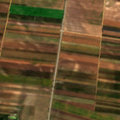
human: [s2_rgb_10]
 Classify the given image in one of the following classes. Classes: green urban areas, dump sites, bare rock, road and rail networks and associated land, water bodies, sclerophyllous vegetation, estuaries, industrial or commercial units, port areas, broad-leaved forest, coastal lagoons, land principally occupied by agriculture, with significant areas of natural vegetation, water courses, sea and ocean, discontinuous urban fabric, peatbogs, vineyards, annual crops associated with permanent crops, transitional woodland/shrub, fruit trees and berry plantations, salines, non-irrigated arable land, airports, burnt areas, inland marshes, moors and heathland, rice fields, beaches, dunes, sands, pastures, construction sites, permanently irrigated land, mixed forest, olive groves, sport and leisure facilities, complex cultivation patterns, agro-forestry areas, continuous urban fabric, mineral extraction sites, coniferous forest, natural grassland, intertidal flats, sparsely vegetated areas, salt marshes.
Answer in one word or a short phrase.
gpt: non-irrigated arable land, vineyards